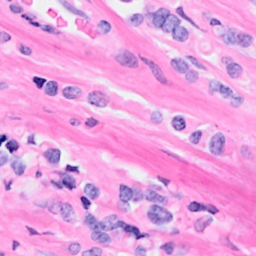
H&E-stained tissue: Breast